Field crop: maize
Growth stage: 2
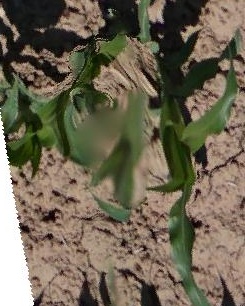
Species: maize